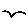
Label: bird